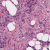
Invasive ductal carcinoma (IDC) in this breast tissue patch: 1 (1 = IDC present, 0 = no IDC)